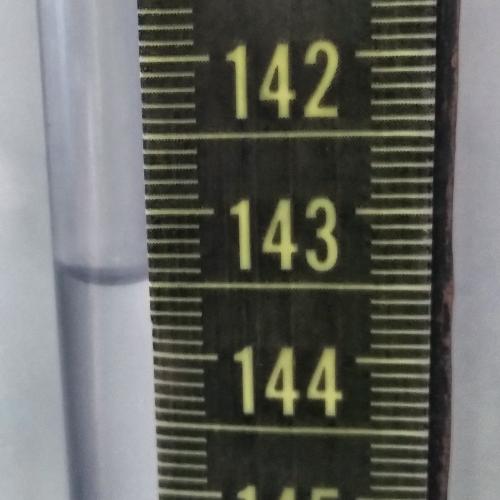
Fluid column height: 143.5 cm